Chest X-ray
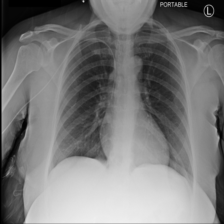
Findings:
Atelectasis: negative
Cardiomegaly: negative
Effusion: negative
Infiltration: negative
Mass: negative
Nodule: negative
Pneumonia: negative
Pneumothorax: negative
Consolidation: negative
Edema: negative
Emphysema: negative
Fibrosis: negative
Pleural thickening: negative
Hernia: negative